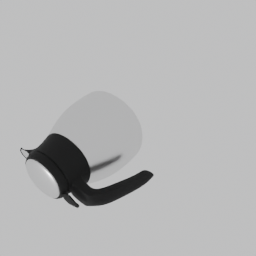
Label: tools